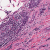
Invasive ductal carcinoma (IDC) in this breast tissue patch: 1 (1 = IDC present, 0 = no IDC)